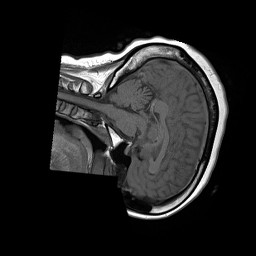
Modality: T1w
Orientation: sagittal
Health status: ill
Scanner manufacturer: siemens
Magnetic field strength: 1.5 T
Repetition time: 0.477 s
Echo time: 0.0082 s